Question: ### This is how qBittorrent, a BitTorrent client, sorts names of files.

How do you sort strings in Javascript in this manner? I don't quite get the logic, but it is certainly not random.
### I tried this
'''
strings.sort((a, b) => a.localeCompare(b, "en", {
sensitivity: "case",
caseFirst: "upper",
numeric: true
}));
'''
### But this was what I got, which is not what I intended
'''
[
"1.ico",
"01.ico",
"03.ico",
"04.ico",
"05.ico",
"7-zip ICO m1losh_1.ico",
"07.ico",
"7z-silver.ico",
"7z.ico",
"7z1.ico",
"7zfm.ico",
"7Zip.ico",
"7ZSFX.ico",
"7zSfxCreate_99.ico",
"7ZSplit.ico",
"7zz.ico",
"08.ico",
"09.ico",
"11.ico",
"14.ico",
"22.ico",
"101.ico",
"107.ico",
"128.ico",
"138.ico",
"777.ico",
"7833-ZeDudeMan-WinRar_vista.ico",
"exe.ico",
"hfs.ico",
"hg.ico",
"Icon.ico",
"Icon1.ico",
"icon17.ico",
"inst.ico",
"Install-2.ico",
"Install-3.ico",
"Install-4.ico",
"Install-5.ico",
"Install-6.ico",
"Install-7.ico",
"Install-8.ico",
"Install-9.ico",
"Install-11.ico",
"Install-12.ico",
"Install-13.ico",
"Install-14.ico",
"Install-15.ico",
"Install-16.ico",
"Install-17.ico",
"Install-18.ico",
"MAINICON.ico",
"momitor.ico",
"PSA_1.ico",
"qfInstall.ico",
"Readme!!!.txt",
"Token_7zip-dark.ico",
"Token_7zip-light.ico",
"wusa.ico"
]
'''
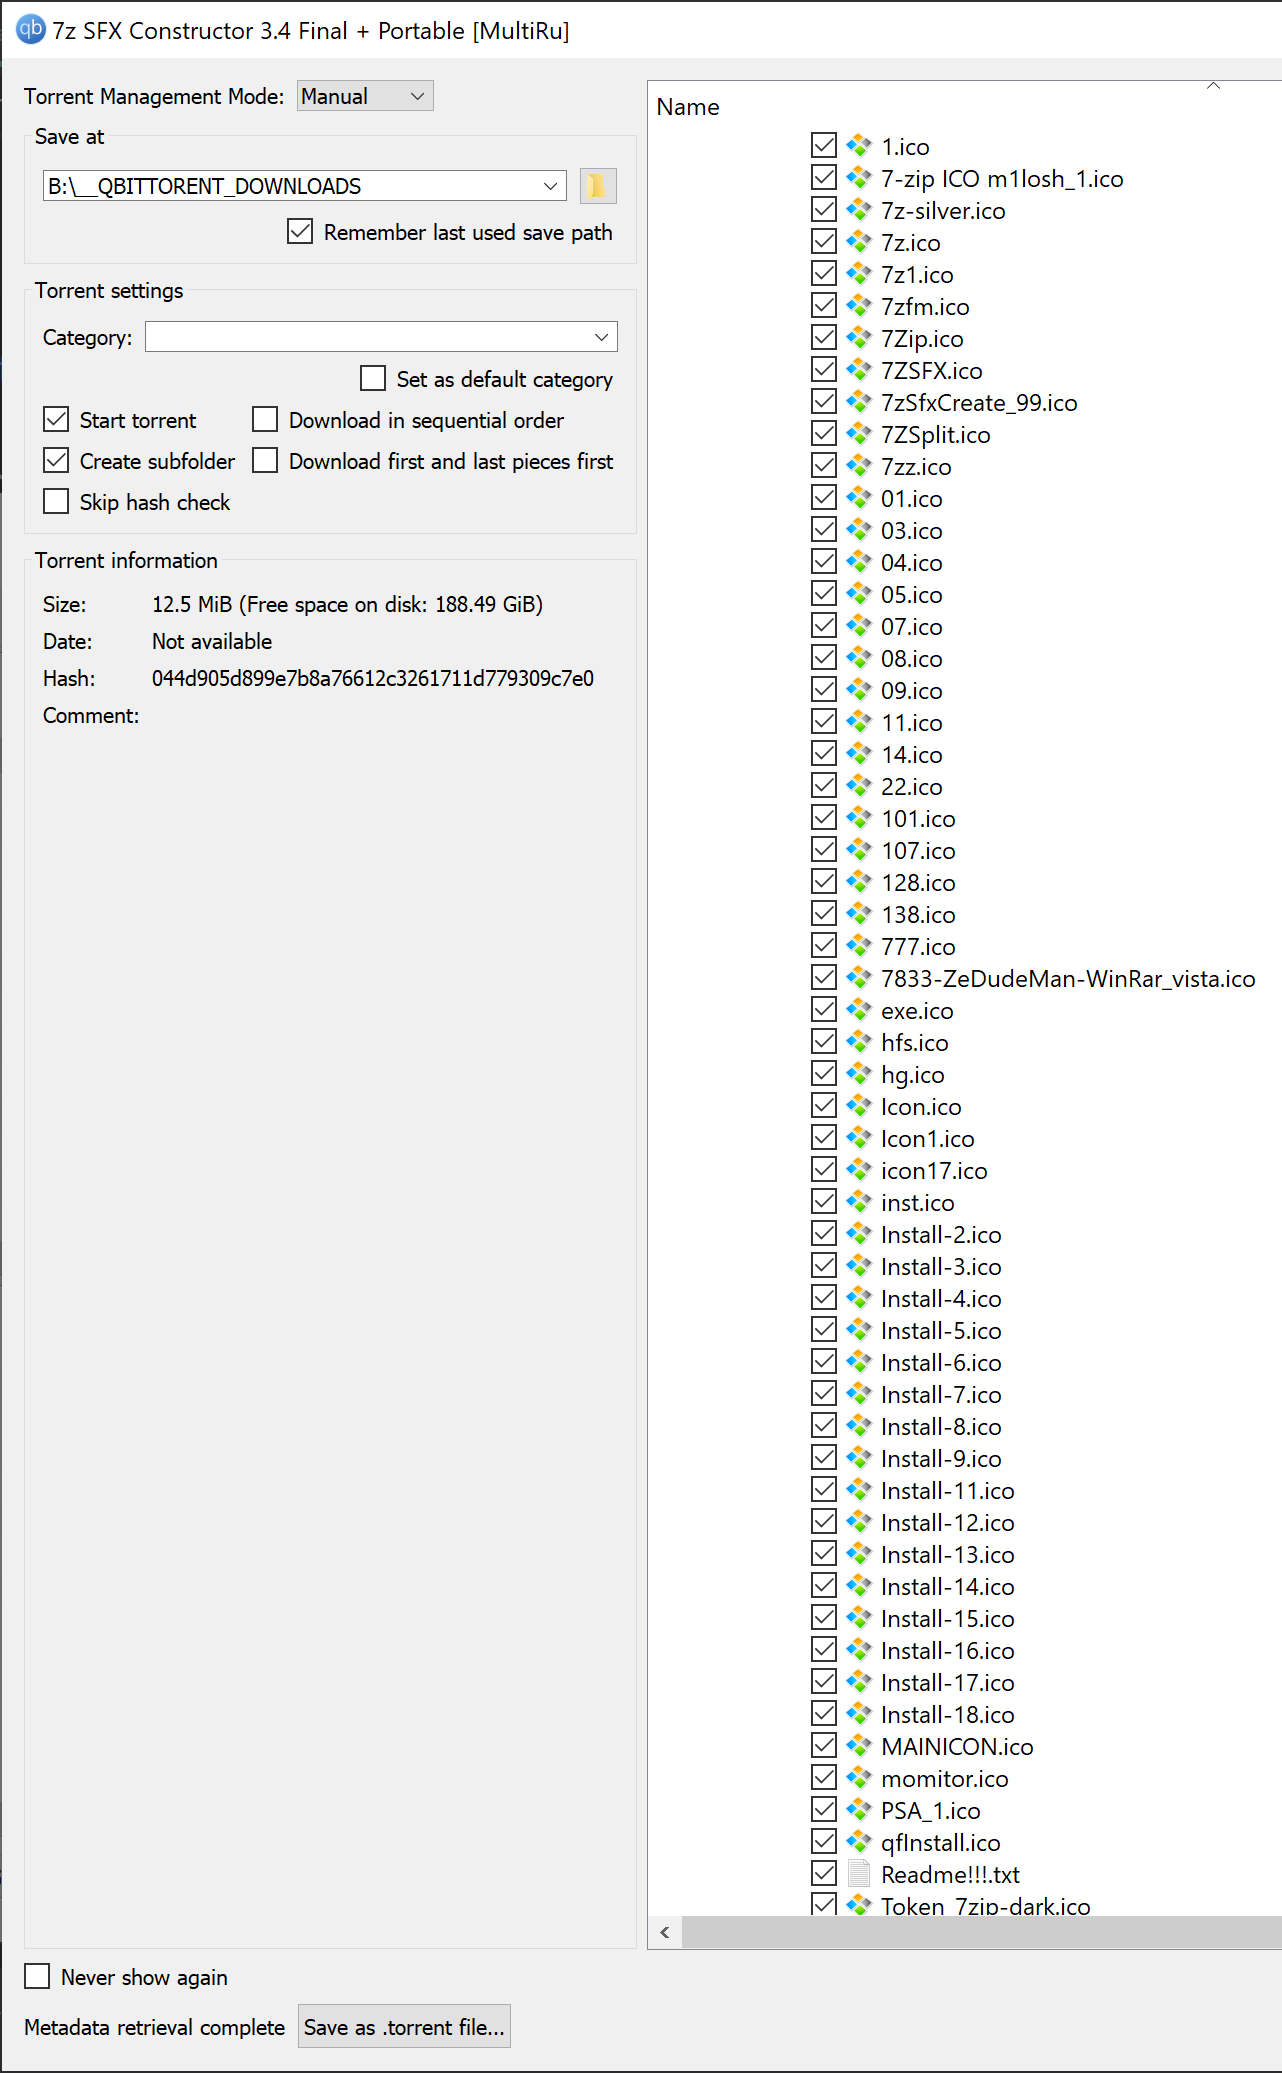
Answer: Sort based on:
- - - <URL>
'''
const array=["1.ico","01.ico","03.ico","04.ico","05.ico","7-zip ICO m1losh_1.ico","07.ico","7z-silver.ico","7z.ico","7z1.ico","7zfm.ico","7Zip.ico","7ZSFX.ico","7zSfxCreate_99.ico","7ZSplit.ico","7zz.ico","08.ico","09.ico","11.ico","14.ico","22.ico","101.ico","107.ico","128.ico","138.ico","777.ico","7833-ZeDudeMan-WinRar_vista.ico","exe.ico","hfs.ico","hg.ico","Icon.ico","Icon1.ico","icon17.ico","inst.ico","Install-2.ico","Install-3.ico","Install-4.ico","Install-5.ico","Install-6.ico","Install-7.ico","Install-8.ico","Install-9.ico","Install-11.ico","Install-12.ico","Install-13.ico","Install-14.ico","Install-15.ico","Install-16.ico","Install-17.ico","Install-18.ico","MAINICON.ico","momitor.ico","PSA_1.ico","qfInstall.ico","Readme!!!.txt","Token_7zip-dark.ico","Token_7zip-light.ico","wusa.ico"];
array.sort((a, b) => {
const n1 = a.match(/^\d+/)?.[0],
n2 = b.match(/^\d+/)?.[0]
return (n1 === null) - (n2 === null)
|| n1?.length - n2?.length
|| a.localeCompare(b, undefined, {numeric: true, sensitivity: 'base'})
})
console.log(array)
'''